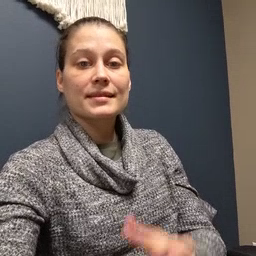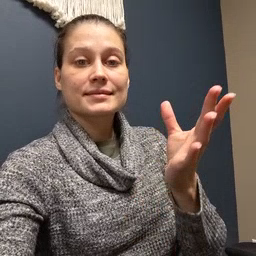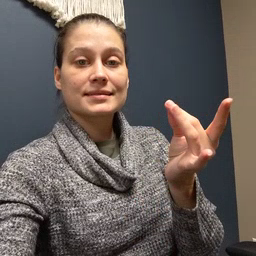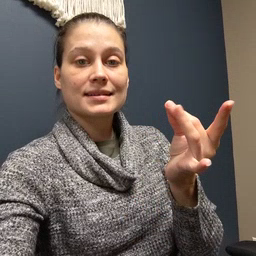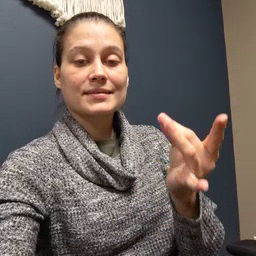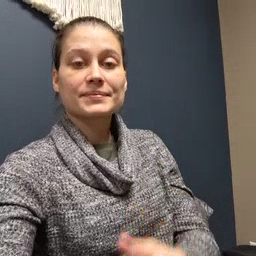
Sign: sticky